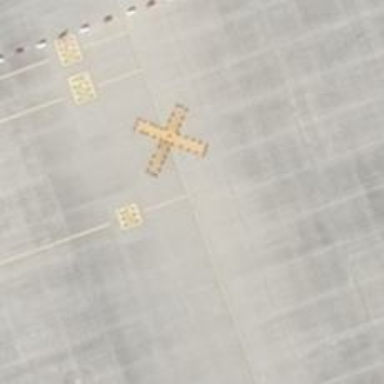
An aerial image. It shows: Parking position at the airport on concrete surface.